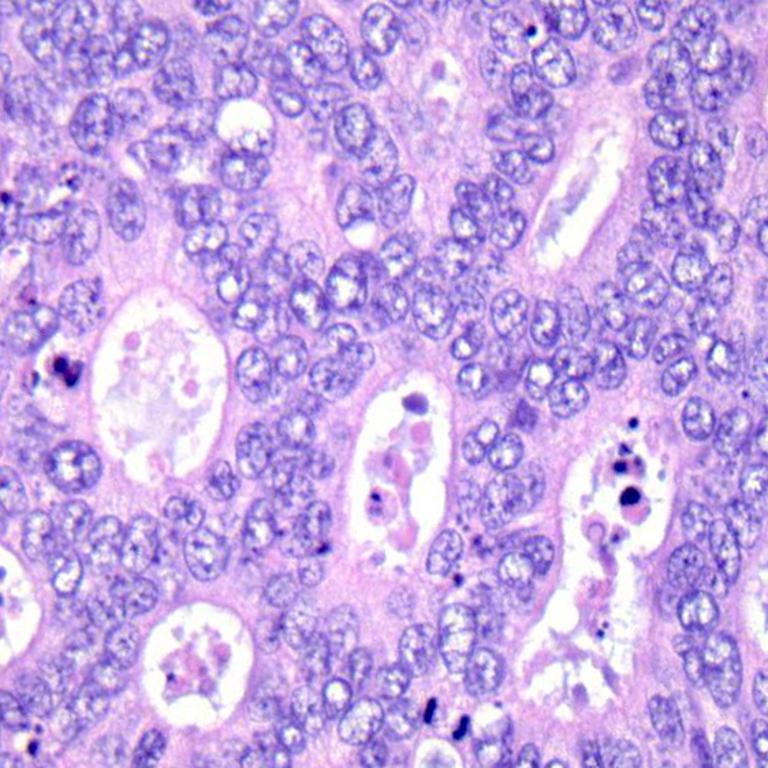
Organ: colon
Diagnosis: adenocarcinomas